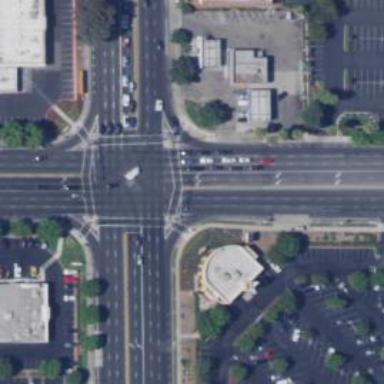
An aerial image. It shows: Crossing with line markings on the road.